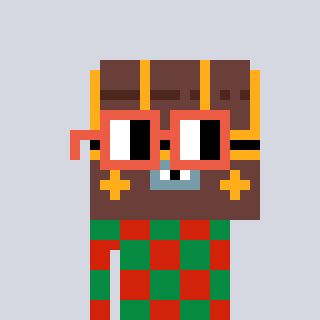
a pixel art character with square orange glasses, a treasure chest-shaped head and a red-colored body on a cool background